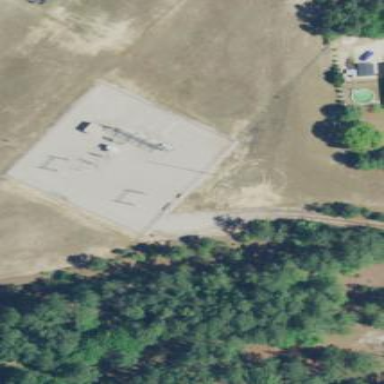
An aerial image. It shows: Distribution power substation secured by fence.